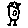
Label: bird